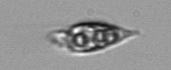
Label: Oxytoxum